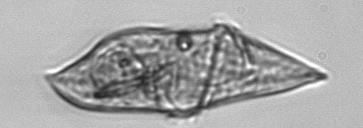
Label: Gyrodinium